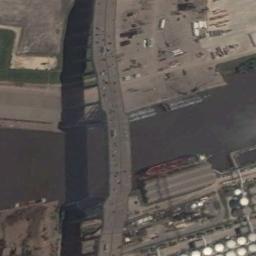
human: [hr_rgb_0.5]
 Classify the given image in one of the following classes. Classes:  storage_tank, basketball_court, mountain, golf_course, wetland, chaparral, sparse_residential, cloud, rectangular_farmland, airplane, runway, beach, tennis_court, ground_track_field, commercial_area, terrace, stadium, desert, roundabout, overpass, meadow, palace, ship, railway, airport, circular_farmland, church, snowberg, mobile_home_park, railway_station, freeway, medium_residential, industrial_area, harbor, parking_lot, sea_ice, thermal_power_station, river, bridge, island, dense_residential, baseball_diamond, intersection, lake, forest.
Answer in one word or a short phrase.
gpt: bridge